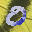
Label: 0